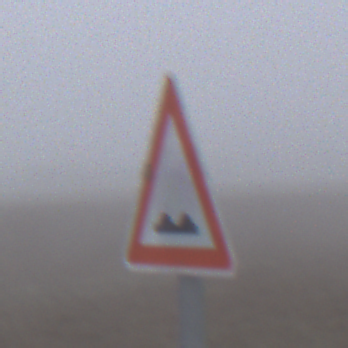
Verkehrszeichen: UnebeneFahrbahn
Umgebung: Outdoor, RoadRail
Tageszeit: MorningAfternoon
Wetter: Overcast
Licht: Natural
Jahreszeit: NotSpecified
Kontrast: LowContrast